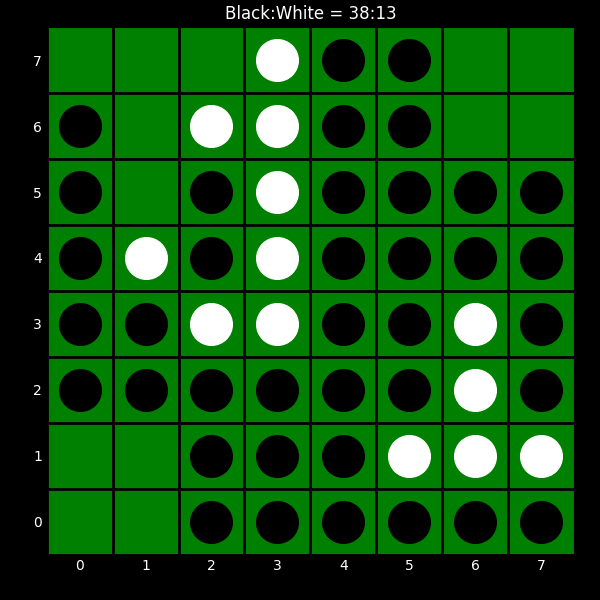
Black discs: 38
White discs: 13